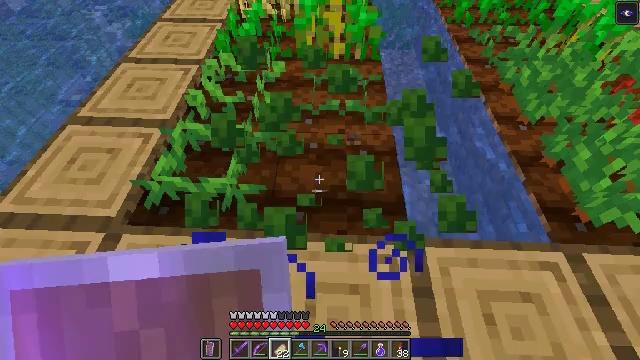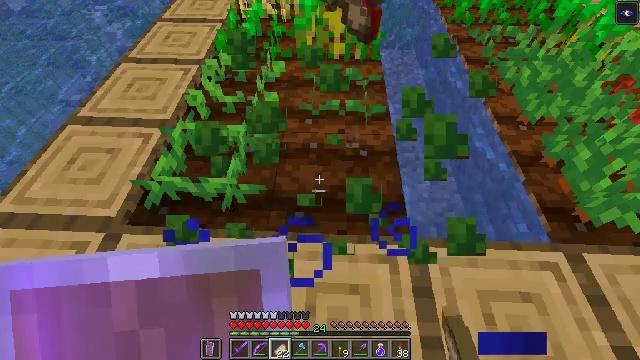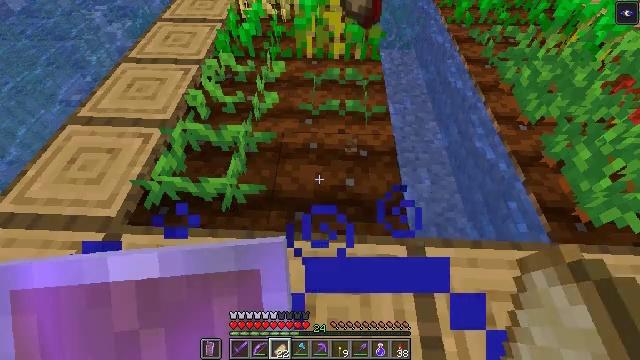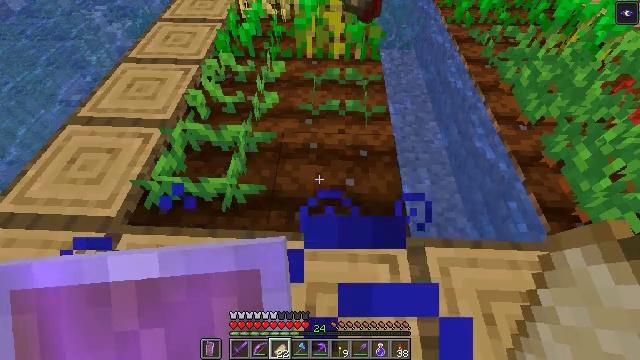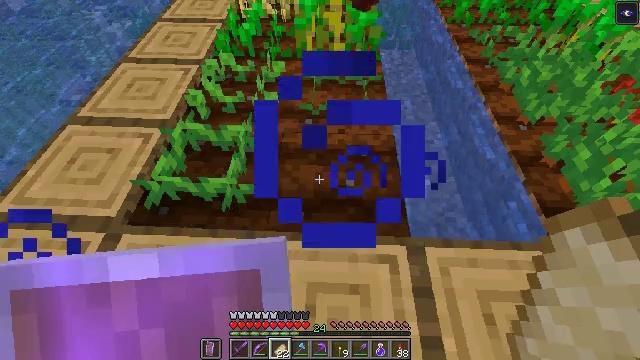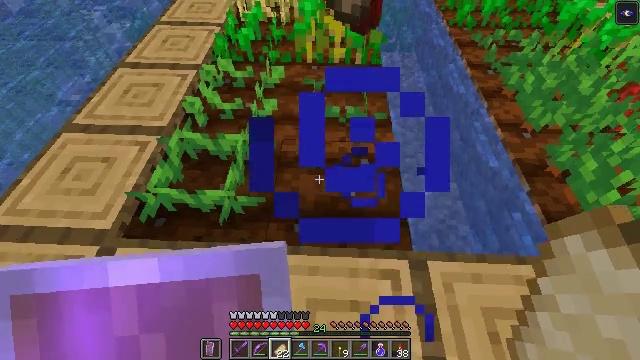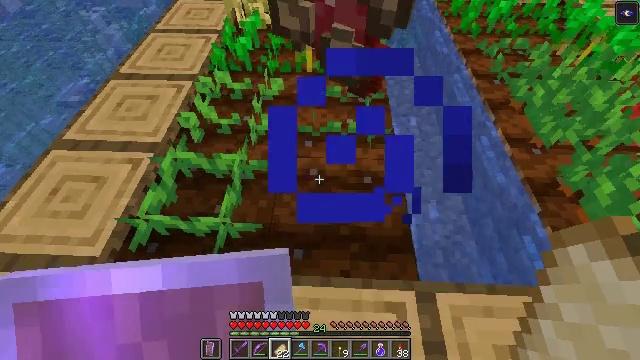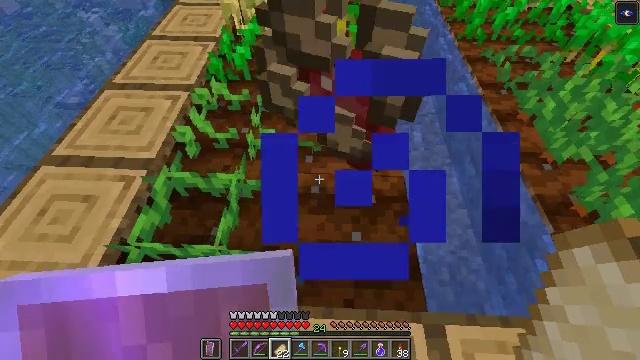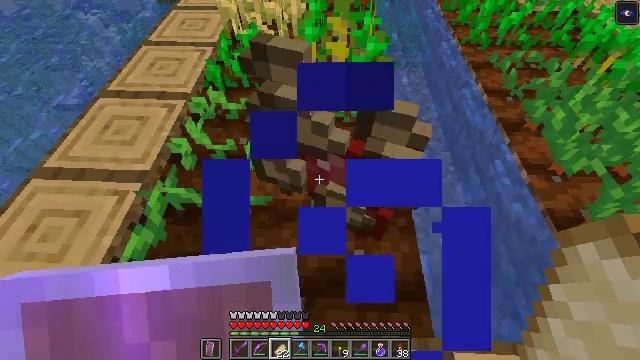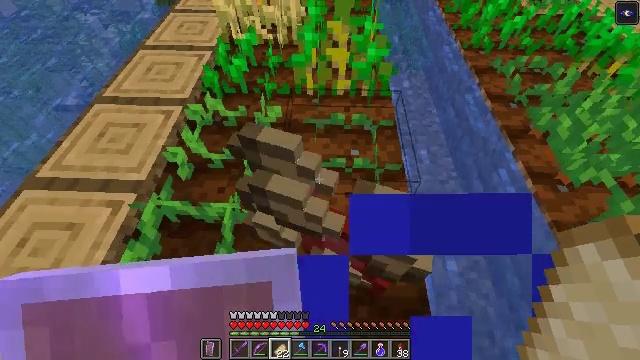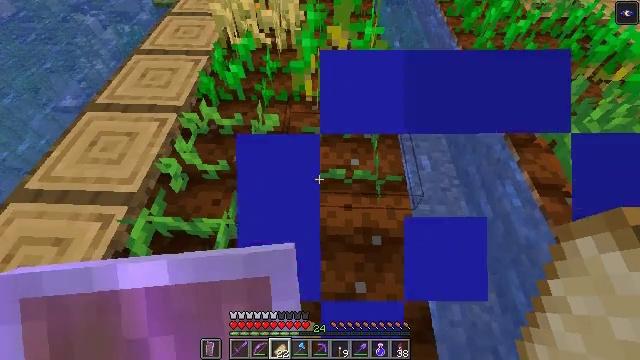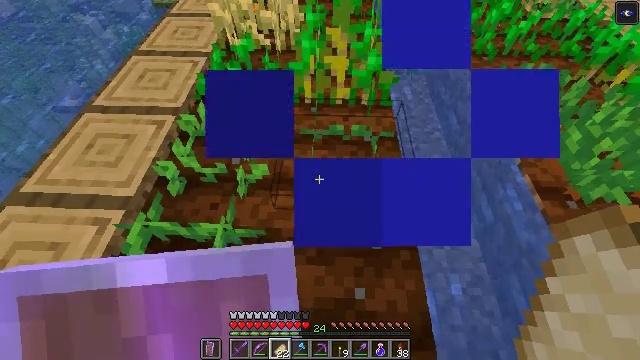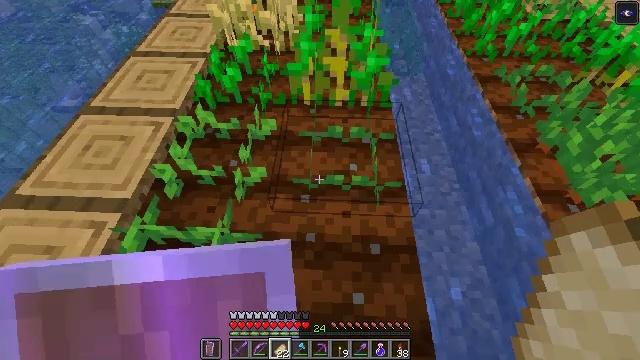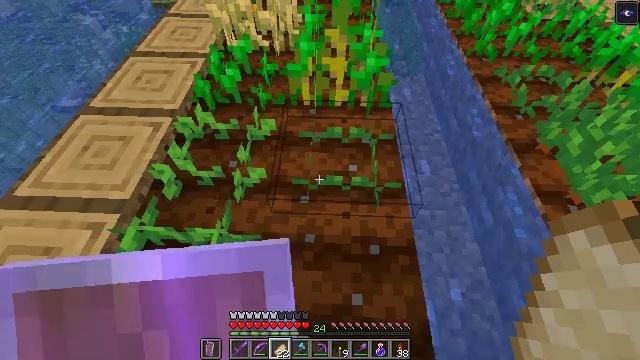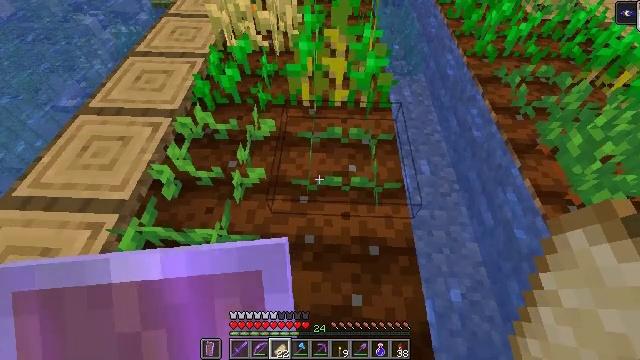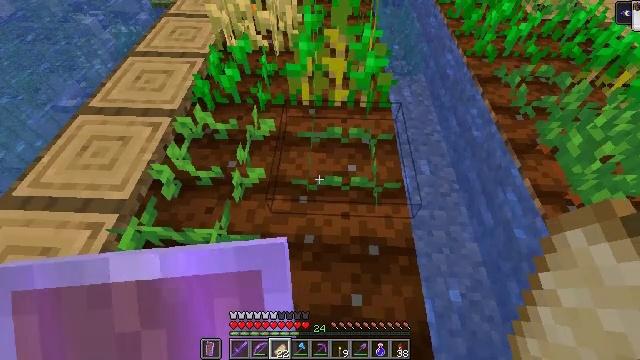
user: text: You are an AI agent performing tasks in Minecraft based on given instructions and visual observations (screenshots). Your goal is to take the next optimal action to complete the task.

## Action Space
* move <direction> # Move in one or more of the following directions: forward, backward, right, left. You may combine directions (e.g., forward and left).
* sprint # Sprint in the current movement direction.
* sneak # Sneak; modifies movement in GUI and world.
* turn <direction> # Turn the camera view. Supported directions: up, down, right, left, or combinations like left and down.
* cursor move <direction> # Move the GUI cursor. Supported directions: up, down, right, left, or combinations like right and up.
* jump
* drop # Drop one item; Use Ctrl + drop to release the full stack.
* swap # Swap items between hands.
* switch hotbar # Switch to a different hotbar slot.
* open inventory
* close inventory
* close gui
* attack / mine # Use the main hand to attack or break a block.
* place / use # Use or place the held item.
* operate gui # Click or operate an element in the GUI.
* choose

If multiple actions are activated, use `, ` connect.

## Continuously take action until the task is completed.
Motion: motion action
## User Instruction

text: Drop a beetroot.
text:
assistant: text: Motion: no_op
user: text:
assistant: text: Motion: no_op
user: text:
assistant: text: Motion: no_op
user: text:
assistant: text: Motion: no_op
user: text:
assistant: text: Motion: move forward
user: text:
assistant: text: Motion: move forward
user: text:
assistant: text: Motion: move forward
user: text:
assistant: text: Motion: move forward
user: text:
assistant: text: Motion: no_op
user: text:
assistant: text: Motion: no_op
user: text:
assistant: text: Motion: no_op
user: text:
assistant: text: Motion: no_op
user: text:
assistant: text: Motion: no_op
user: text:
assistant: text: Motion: no_op
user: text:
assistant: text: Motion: no_op
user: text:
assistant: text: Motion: no_op
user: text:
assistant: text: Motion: no_op
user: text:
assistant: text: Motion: no_op
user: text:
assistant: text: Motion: no_op
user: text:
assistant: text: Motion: no_op
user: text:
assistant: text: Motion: no_op
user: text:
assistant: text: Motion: no_op
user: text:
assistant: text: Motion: no_op
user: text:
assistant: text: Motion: move back
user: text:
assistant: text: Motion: move back
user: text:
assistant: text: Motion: move back
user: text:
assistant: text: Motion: move back
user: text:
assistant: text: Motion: move back
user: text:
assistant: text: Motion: no_op
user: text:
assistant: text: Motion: no_op